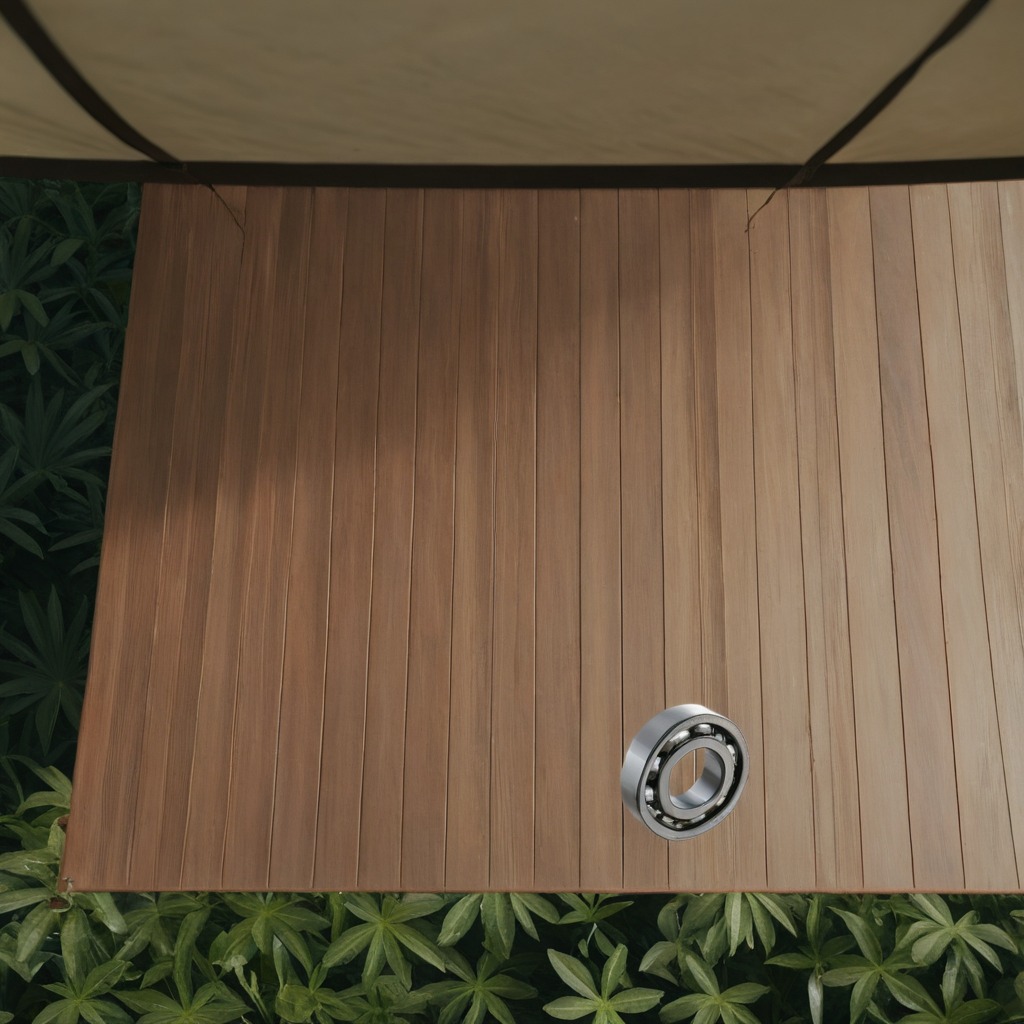
A metal ball bearing is lying on the wooden table inside a jungle field workshop tent.